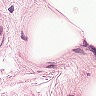
Metastatic tissue present: no